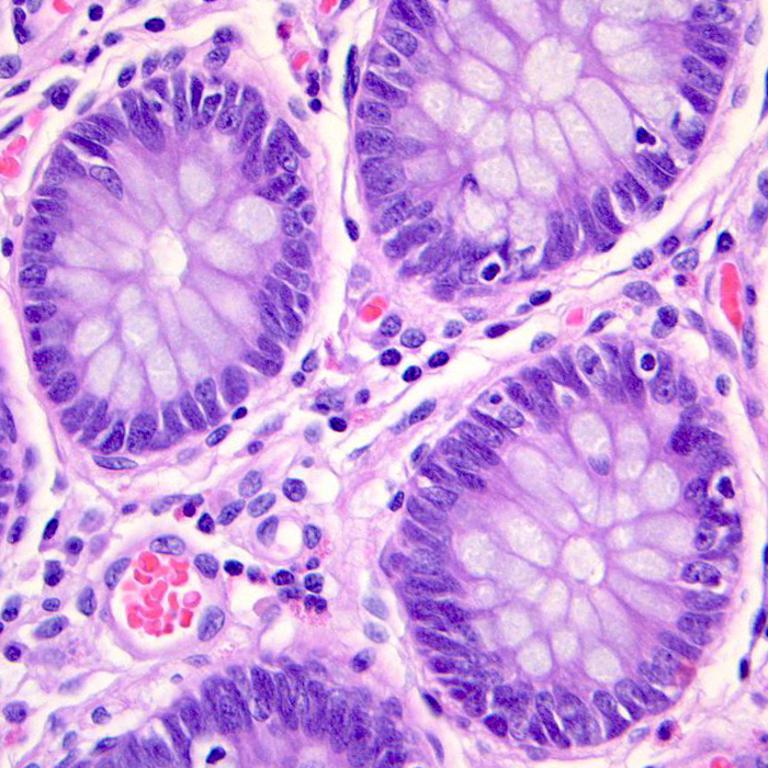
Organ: colon
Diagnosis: benign